Field crop: maize
Growth stage: 1
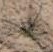
Species: salsola